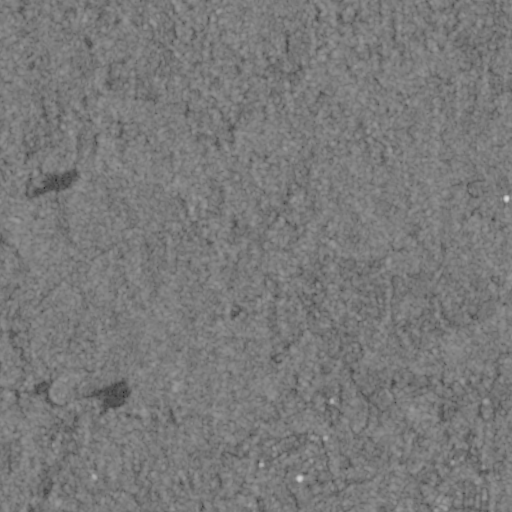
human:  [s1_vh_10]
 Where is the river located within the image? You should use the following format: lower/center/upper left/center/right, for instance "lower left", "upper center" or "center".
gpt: The river is located in the left of the image.
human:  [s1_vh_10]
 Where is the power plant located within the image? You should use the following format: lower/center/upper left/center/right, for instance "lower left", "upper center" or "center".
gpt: There is no power plant in the image.

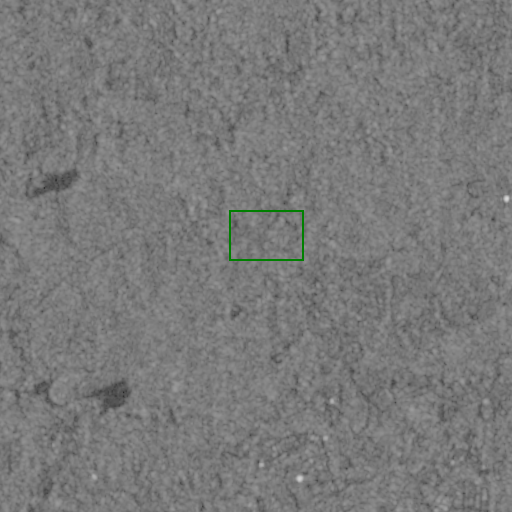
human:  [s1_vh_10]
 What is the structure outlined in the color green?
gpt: The structure outlined in green is a crop field.
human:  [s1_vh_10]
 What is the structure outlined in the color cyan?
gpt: There is no cyan outline.